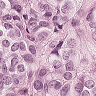
Metastatic tissue present: yes